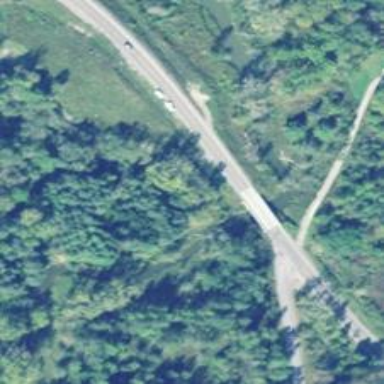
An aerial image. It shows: Primary highway.